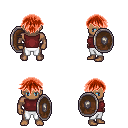
a pixel art fantasy rpg character, male body template, human, dark skin, maroon sleeveless shirt, white pants, red short bangs hairstyle, bracelets, shield, four views (front, back, left, right), 2x2 character sprite sheet, small pixel art, hard edges, no anti-aliasing